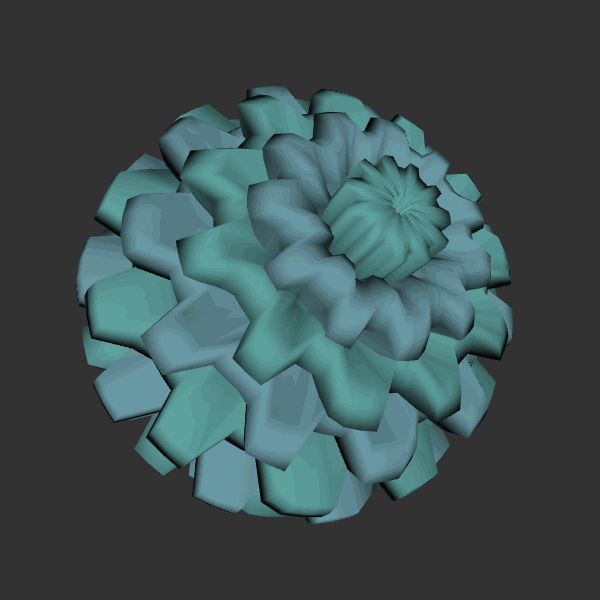
Background: dark